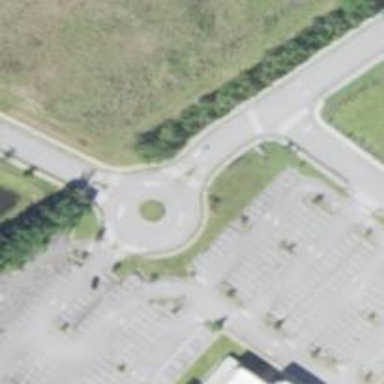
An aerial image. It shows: Driveway that serves as roundabout.